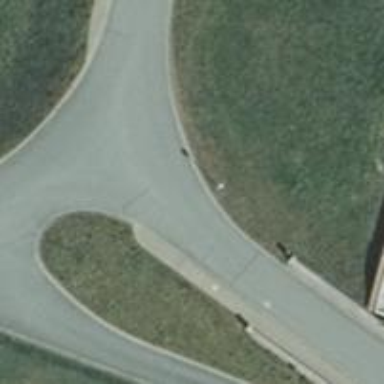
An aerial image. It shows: Residential road with asphalt surface and dedicated cycle track.